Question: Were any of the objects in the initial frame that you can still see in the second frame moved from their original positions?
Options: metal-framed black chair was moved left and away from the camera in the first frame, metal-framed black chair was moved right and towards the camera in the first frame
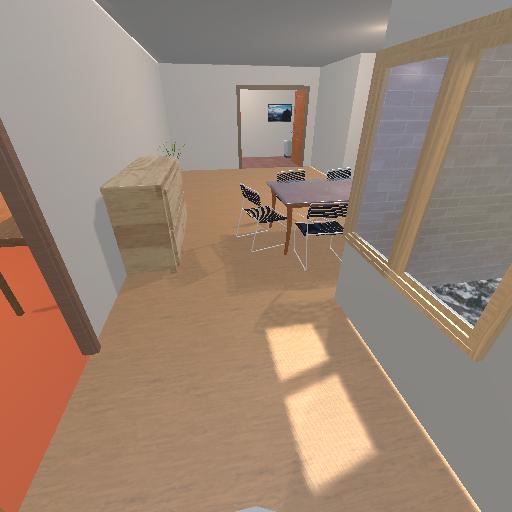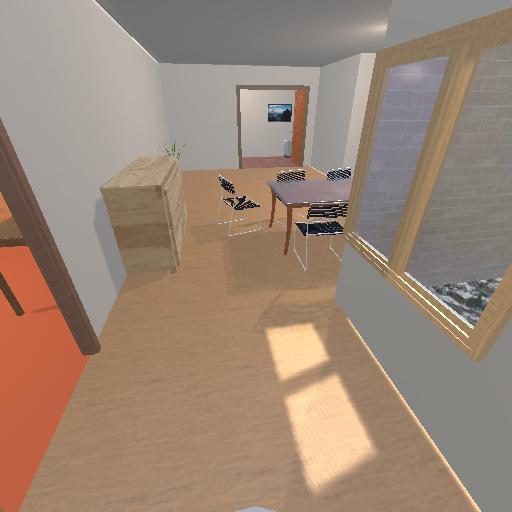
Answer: metal-framed black chair was moved left and away from the camera in the first frame